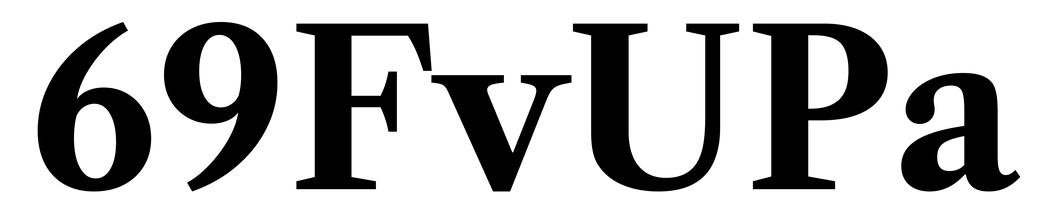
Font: LibreCaslonText_Bold